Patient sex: F
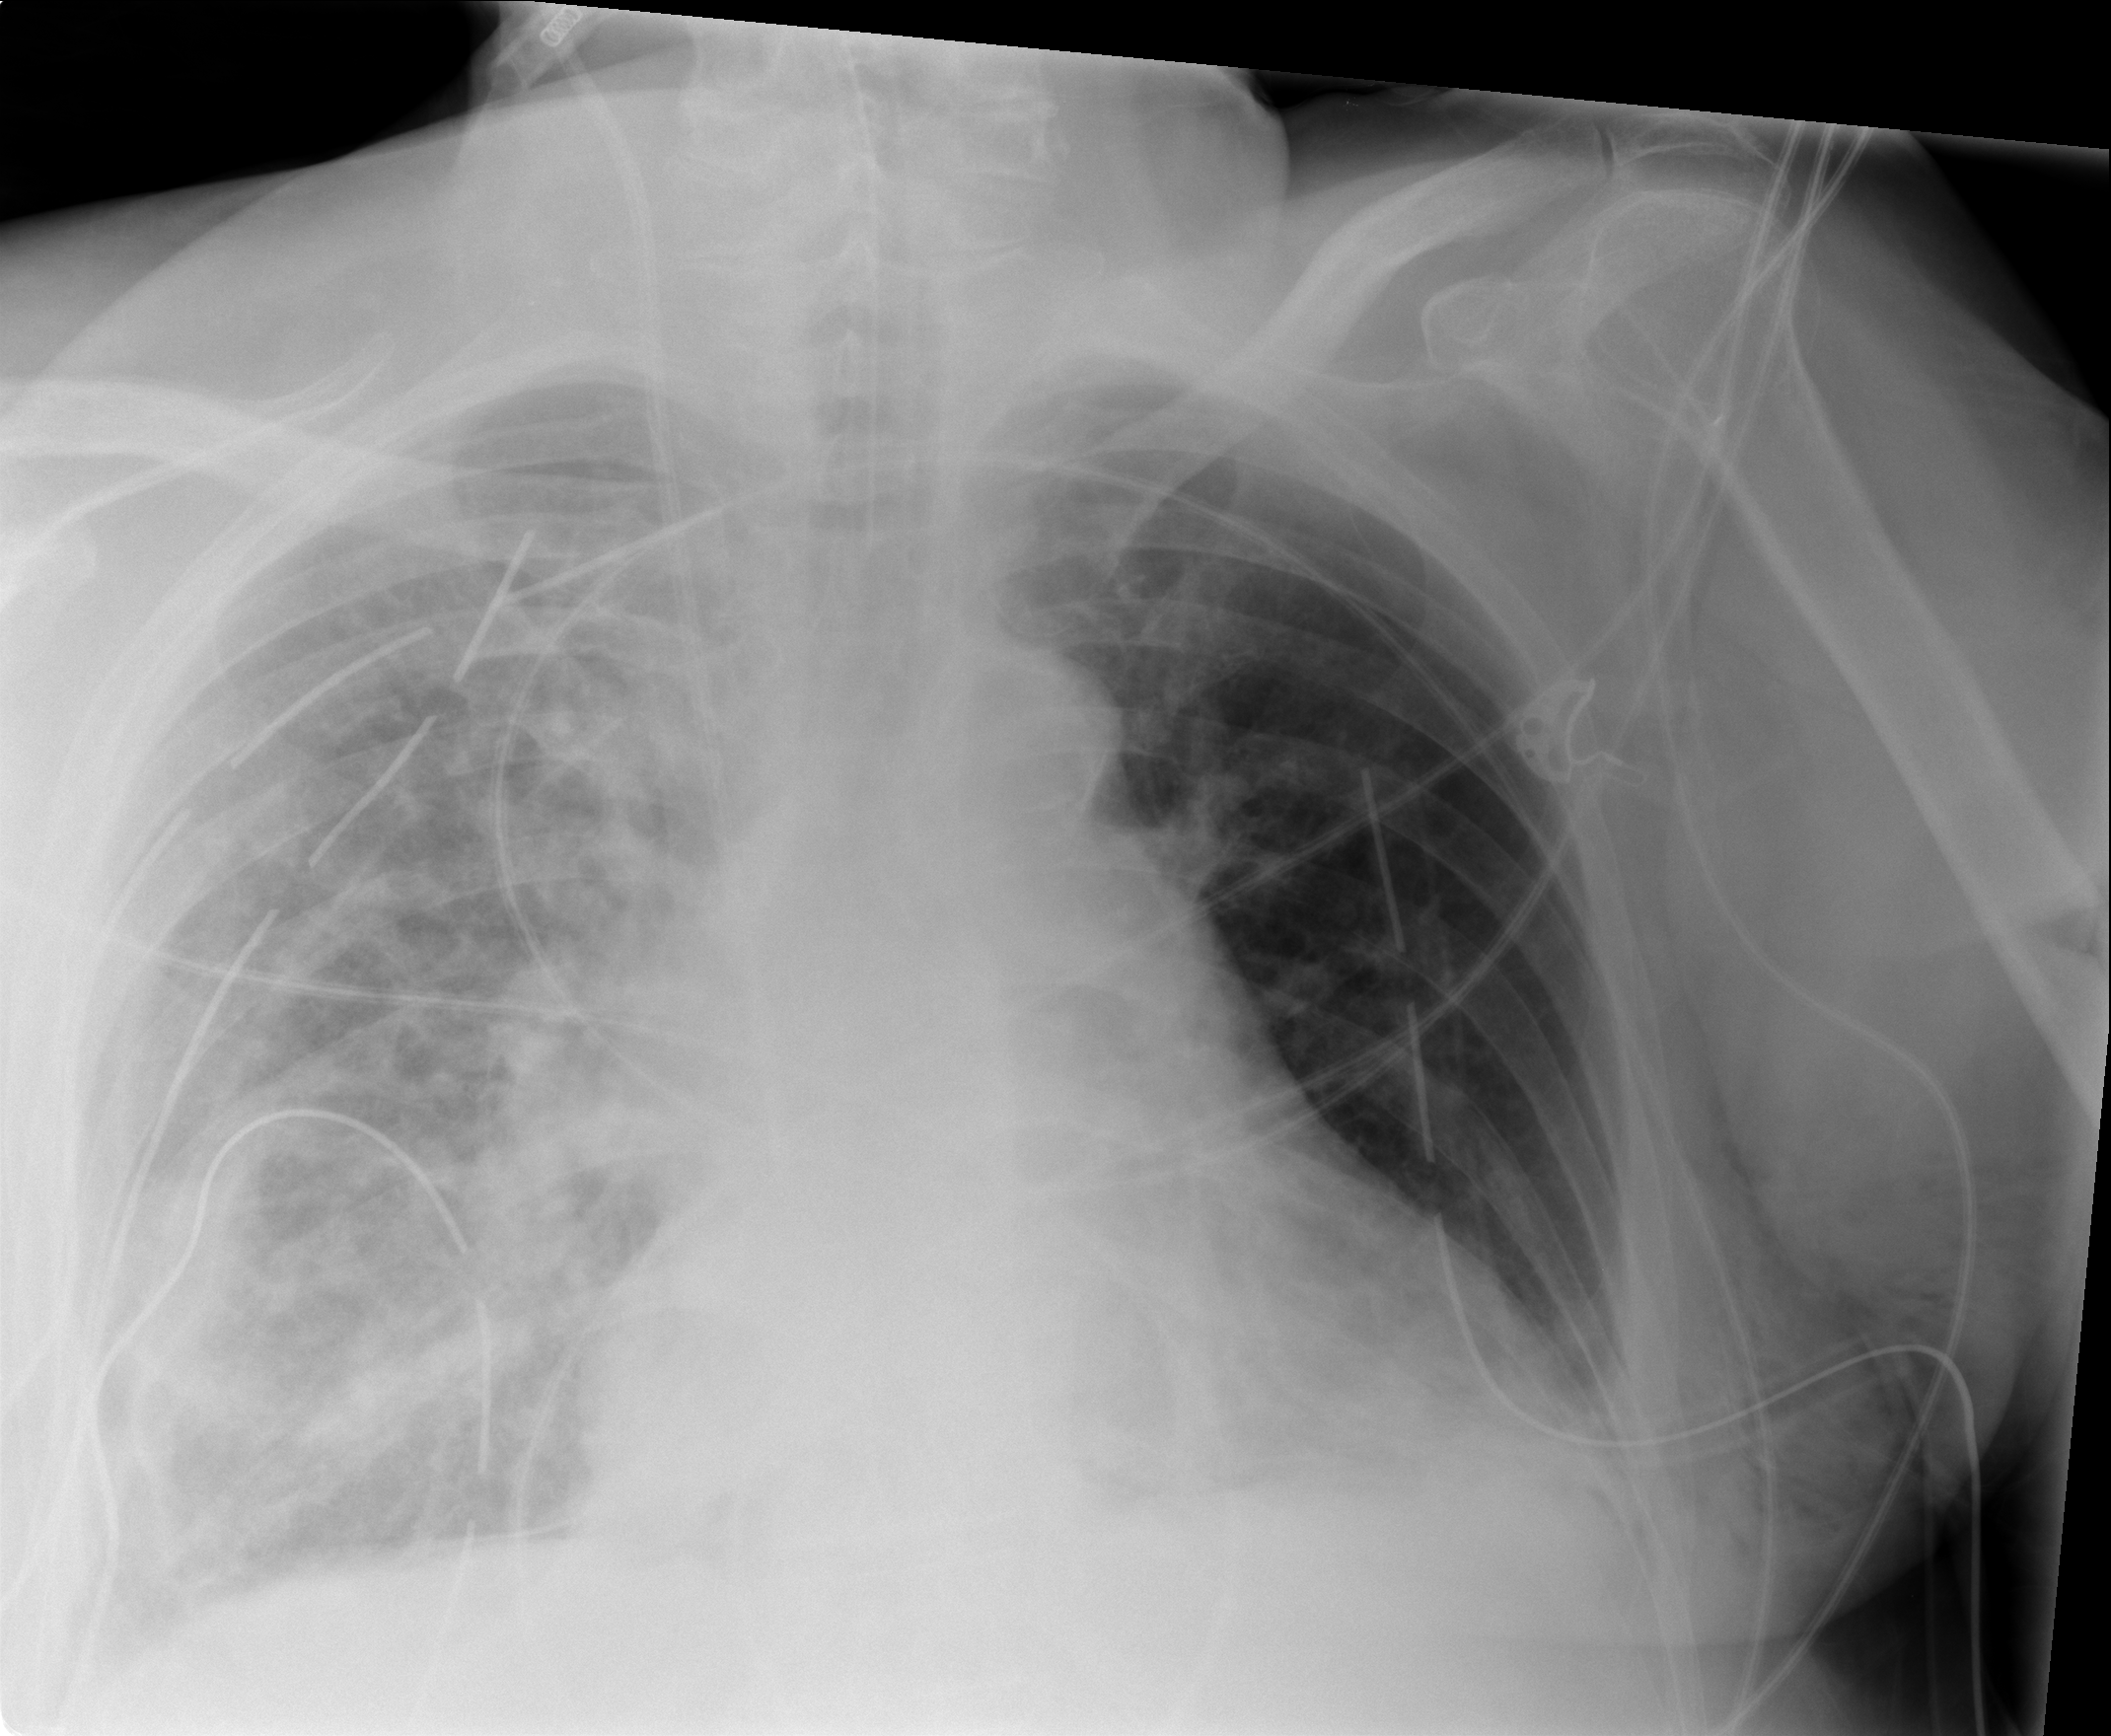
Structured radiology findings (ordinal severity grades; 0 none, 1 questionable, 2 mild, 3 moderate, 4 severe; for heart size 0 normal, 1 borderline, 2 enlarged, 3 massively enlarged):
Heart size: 2
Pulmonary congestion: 0
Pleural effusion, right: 3
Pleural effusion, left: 2
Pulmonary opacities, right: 3
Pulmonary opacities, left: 0
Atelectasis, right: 3
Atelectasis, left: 2